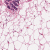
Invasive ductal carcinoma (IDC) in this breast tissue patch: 0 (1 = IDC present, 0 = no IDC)